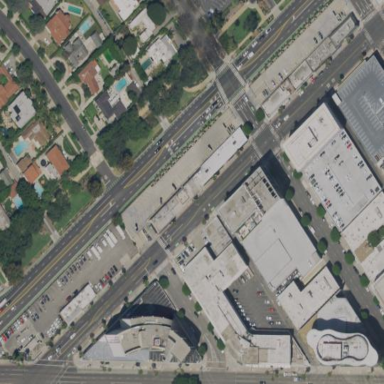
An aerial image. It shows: Retail building.